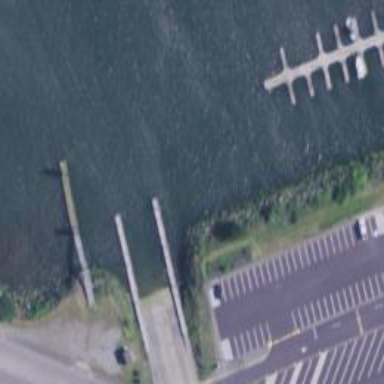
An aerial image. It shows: Slipway on service road for leisure land activities.